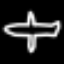
Label: airplane